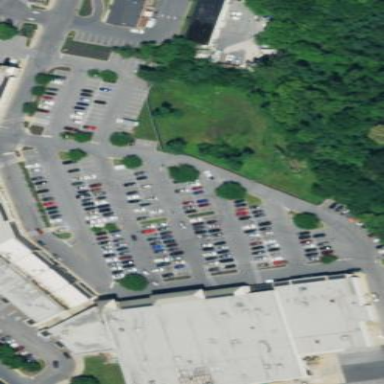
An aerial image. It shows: Retail area.